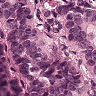
Metastatic tissue present: yes